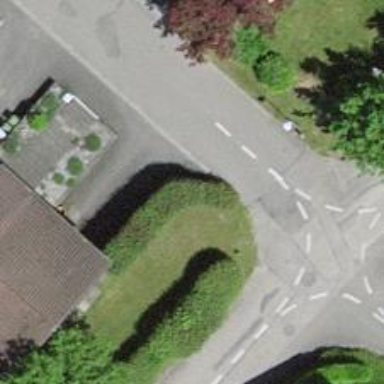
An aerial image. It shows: Hedge acting as barrier.